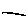
Label: line